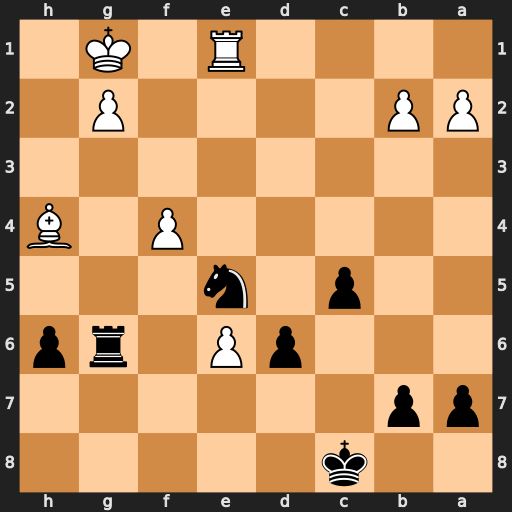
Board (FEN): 2k5/pp6/3pP1rp/2p1n3/5P1B/8/PP4P1/4R1K1
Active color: b
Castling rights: -
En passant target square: -
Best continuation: Nf3+ Kh1 Nxe1